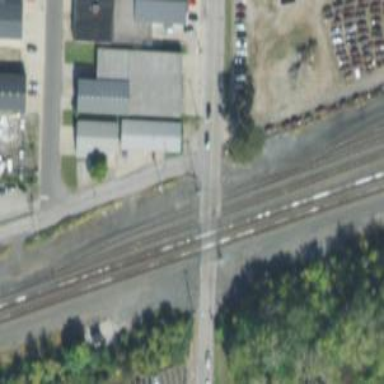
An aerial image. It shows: Railway level crossing.